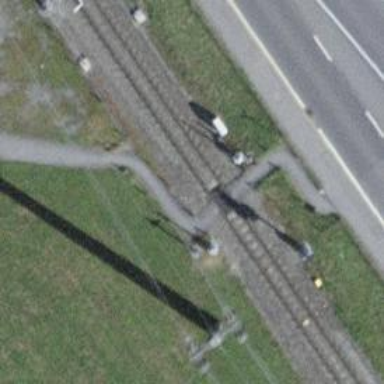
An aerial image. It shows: Crossing for the railway.